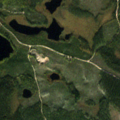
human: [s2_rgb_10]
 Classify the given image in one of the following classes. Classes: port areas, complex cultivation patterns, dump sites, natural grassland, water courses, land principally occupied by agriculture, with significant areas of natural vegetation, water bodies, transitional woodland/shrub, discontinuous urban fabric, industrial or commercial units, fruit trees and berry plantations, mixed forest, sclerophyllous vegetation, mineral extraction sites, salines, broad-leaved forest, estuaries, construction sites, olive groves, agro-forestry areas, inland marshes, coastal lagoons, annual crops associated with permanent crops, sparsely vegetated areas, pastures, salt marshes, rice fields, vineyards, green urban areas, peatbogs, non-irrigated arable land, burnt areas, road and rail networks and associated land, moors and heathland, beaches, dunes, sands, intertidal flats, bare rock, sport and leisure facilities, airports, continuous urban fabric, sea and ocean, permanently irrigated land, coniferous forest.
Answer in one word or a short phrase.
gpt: coniferous forest, transitional woodland/shrub, water bodies